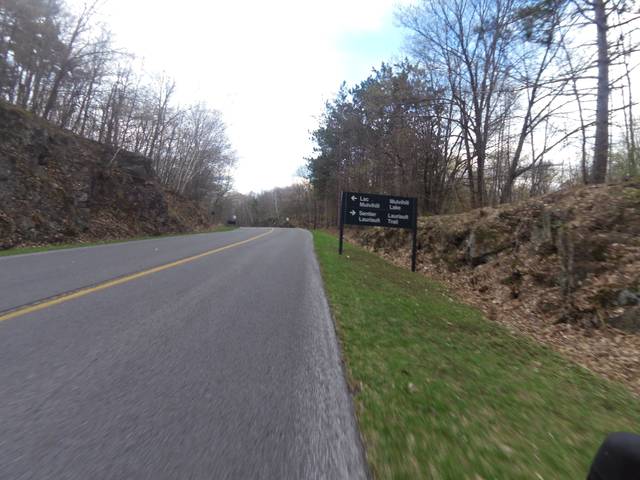
Region: Canada
Coordinates: 45.485, -75.858